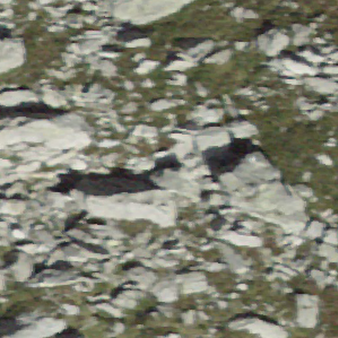
Label: bouldering_area